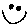
Label: smiley face